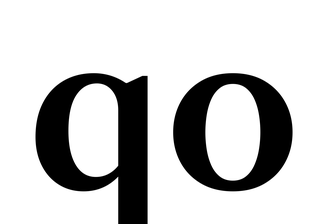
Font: LibreCaslonText_SemiBold